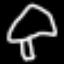
Label: mushroom